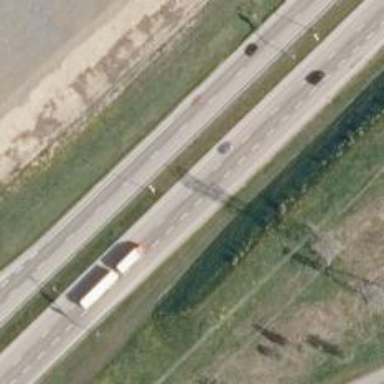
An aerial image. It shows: Asphalt road classified as trunk highway.